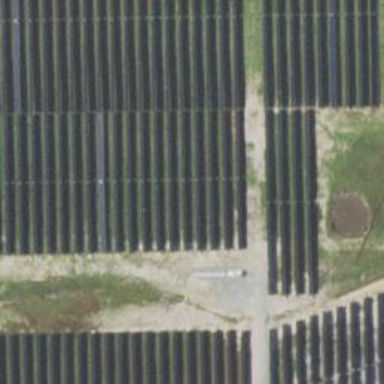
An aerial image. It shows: Solar power plant utilizing photovoltaic technology.